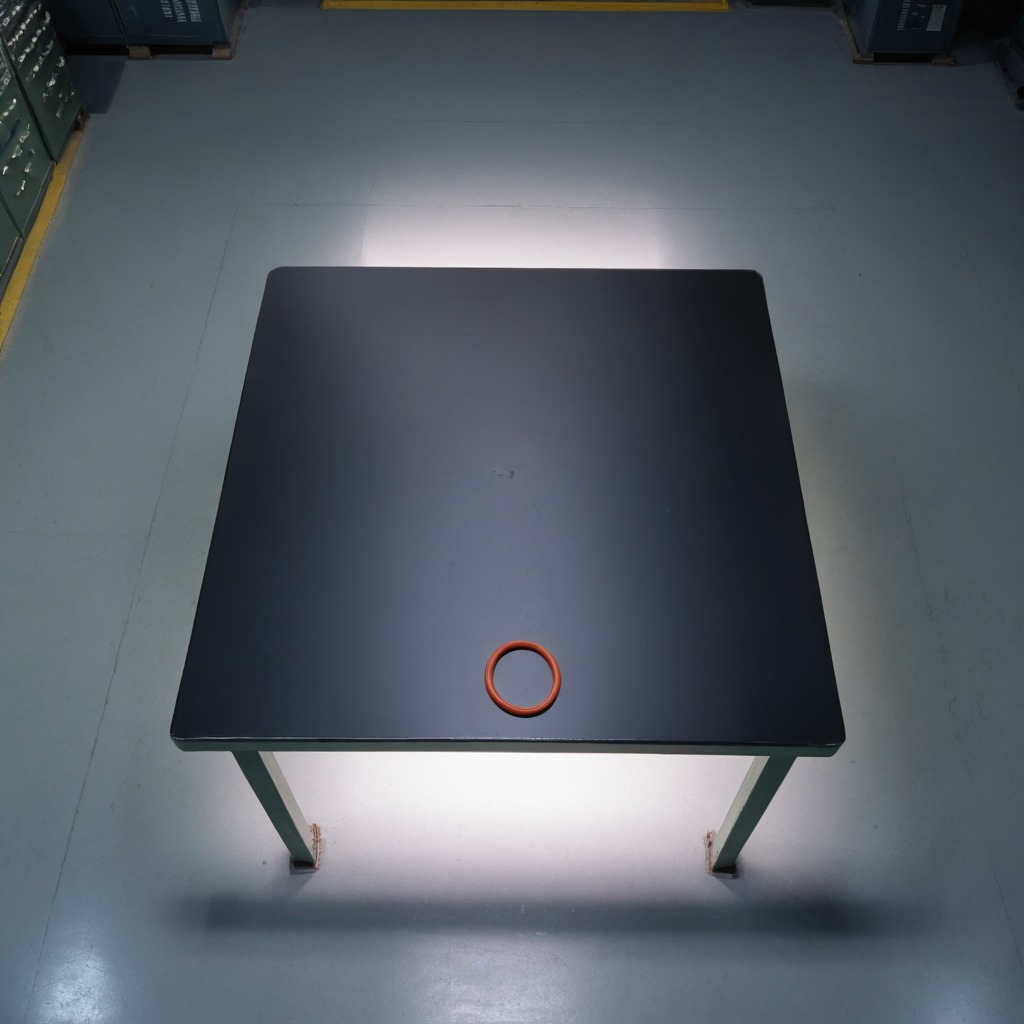
A rubber O-ring is lying on the tabletop in the evening.